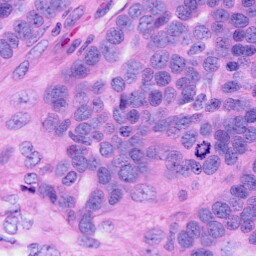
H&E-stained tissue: Ovarian